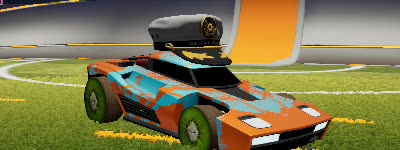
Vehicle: breakout